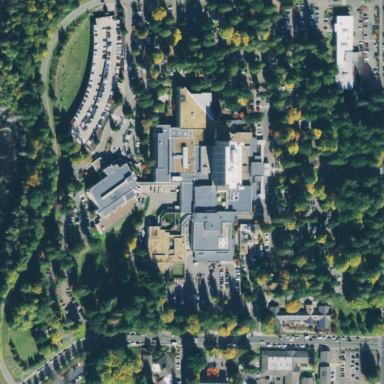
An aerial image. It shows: Hospital providing healthcare services.